Question: I am using Ionic and firebase firestore. I want to be able to click a certain 'ion-card' containing an object and call a method that would pop up an 'ion-action-sheet' containing a button where I can delete the particular object. This object is stored in an array in firestore.
This is how the data structure looks like:

This is my current HTML file for the 'ion-card'
'''
<ion-card class="lightCard" *ngFor="let reviews of revArr" (click)="selectReview()">
<ion-card-header>
<ion-grid>
<ion-row>
<ion-icon name="person-circle-sharp" class="profIcon"></ion-icon>
<!-- <ion-card-subtitle>Card Subtitle</ion-card-subtitle> -->
<ion-card-title class="cardUsername fontWhite" style="font-size: 35px;">{{reviews.userName}}</ion-card-title>
</ion-row>
</ion-grid>
</ion-card-header>
<ion-card-content class="font cardContent">
<h1 class="title" style="font-weight: bold;">{{reviews.title}}</h1>
{{reviews.review}}
</ion-card-content>
</ion-card>
'''
And this the code inside the class:
'''
ngOnInit() {
const compId: string = this.route.snapshot.paramMap.get('id'); //get id
//for reviews array in 'reviews'
this.reviewCollection = this.afStore.doc('reviews/${compId}')
this.rev = this.reviewCollection.valueChanges().subscribe(item =>{
this.revArr = item.reviews
this.userNrev = item.reviews.userName
})
}
async selectReview(){
const actionSheet = await this.actionSheetCtrl.create({
header: "Delete "+ this.userNrev + "'s review?",
buttons: [
{
text: 'Delete',
handler: () => {
//delete code
}
}
]
})
await actionSheet.present();
}
'''
The real question would be: how can I get the index from the array in firestore and use that index to delete the object?
It would be very nice if someone can help me, I am still very new at this.
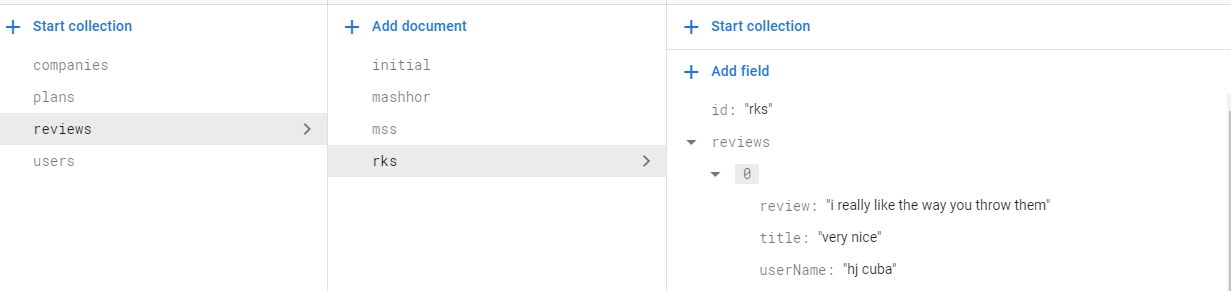
Answer: for that because it's easy to corrupt data when multiple people update the array at the same time.
You also should consider that a firebase . So if you have a lot of long reviews, you will reach that limit and also always load that huge file.
In your case you probably would need to alter the array in your code and update the whole field.
A would be a , where every review is a document. Then fetching maybe 25 at a time (with limit())
Now you could update/delete every review very easy.
<URL> to the official YouTube-Series where they explain Firestore and how to structure it.